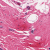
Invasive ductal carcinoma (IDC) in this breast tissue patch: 0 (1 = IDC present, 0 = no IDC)